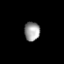
Tissue: prostate
Cell type: Myeloid cells
Senescence score: 0.7405
Nuclear area (px): 289
Mean DAPI intensity: 155.512